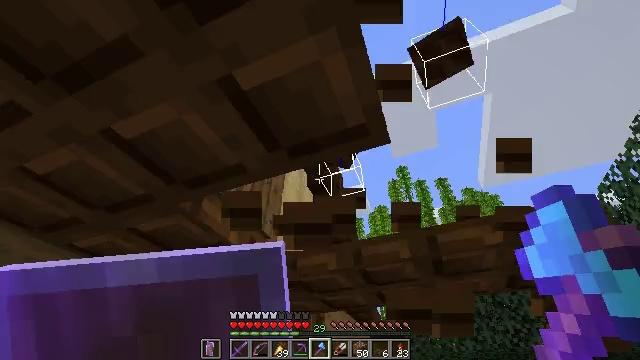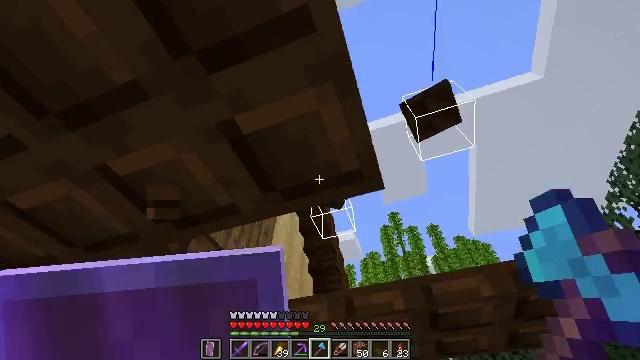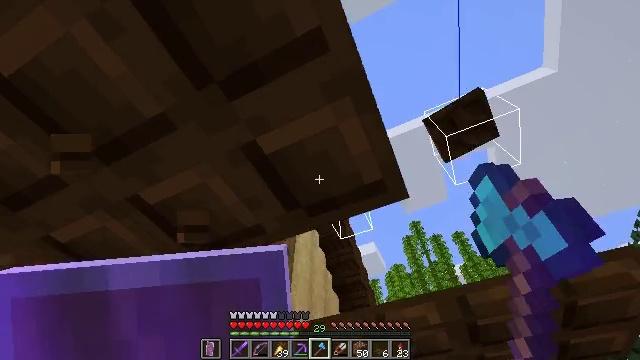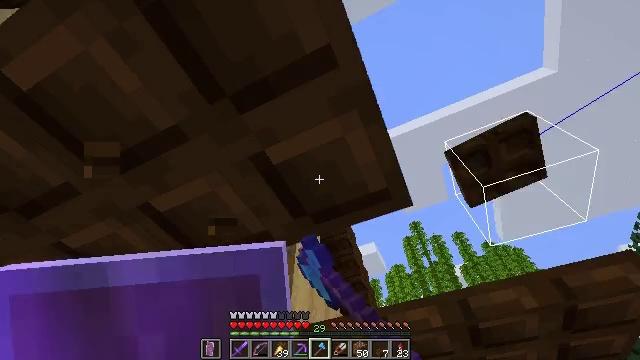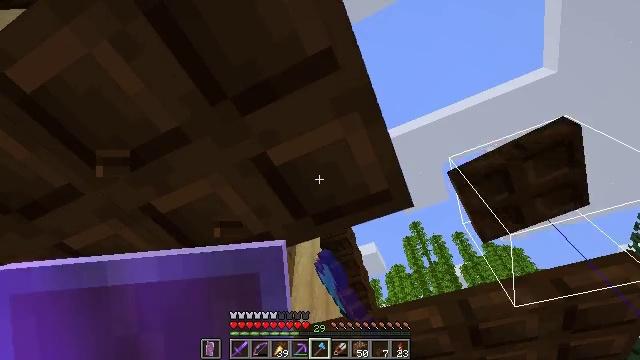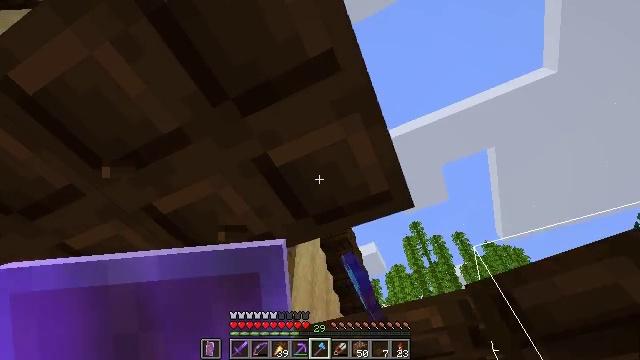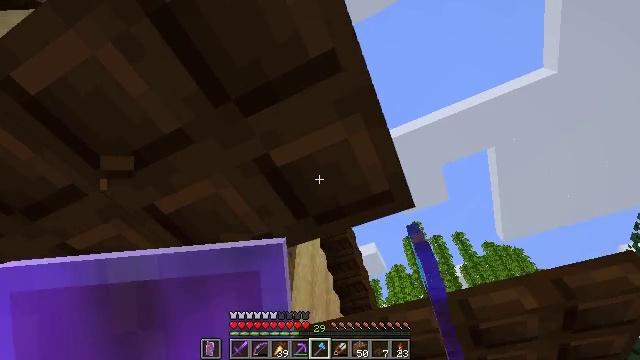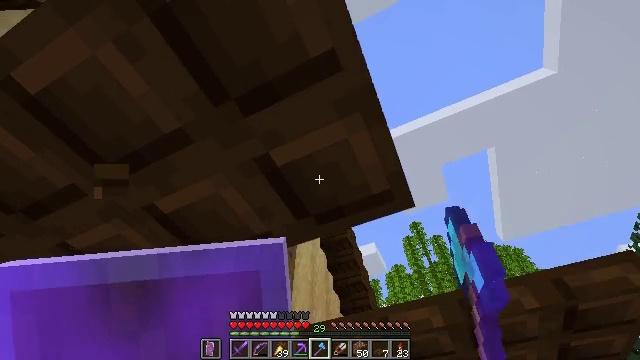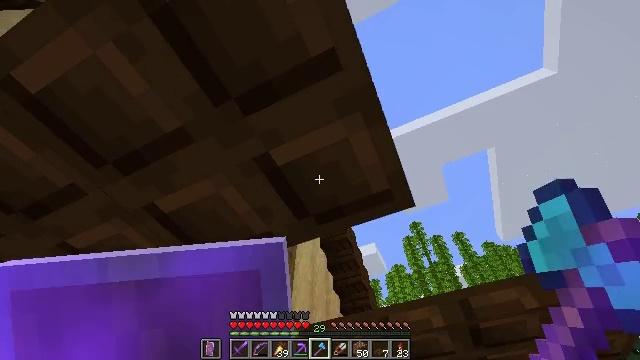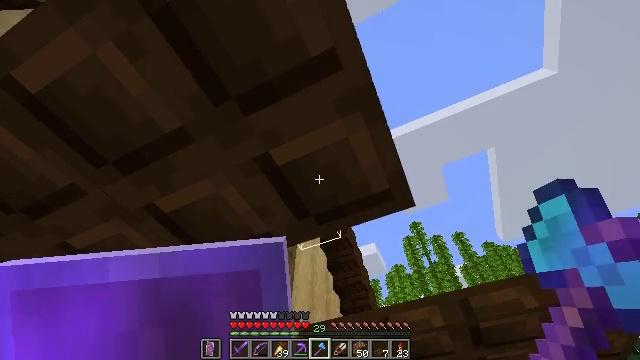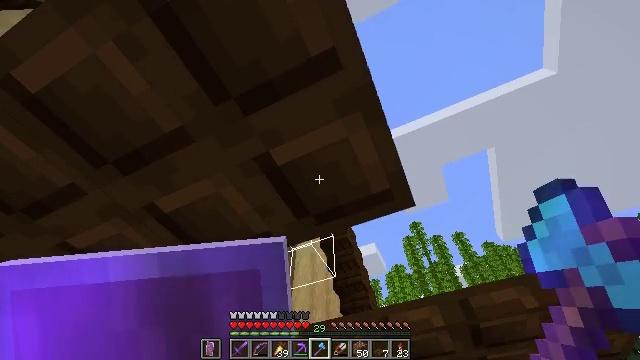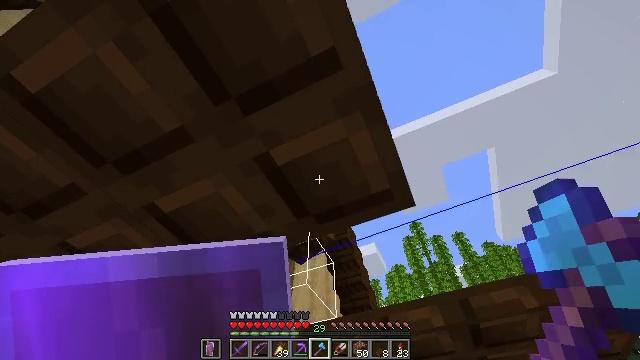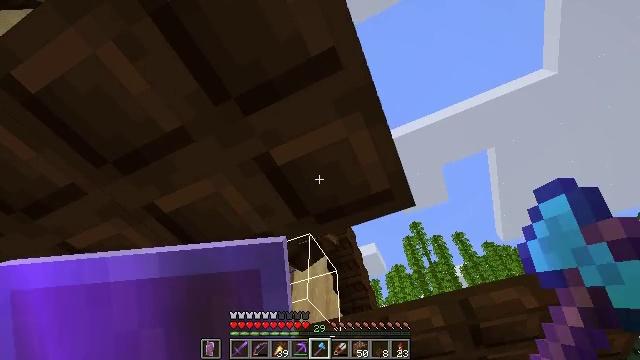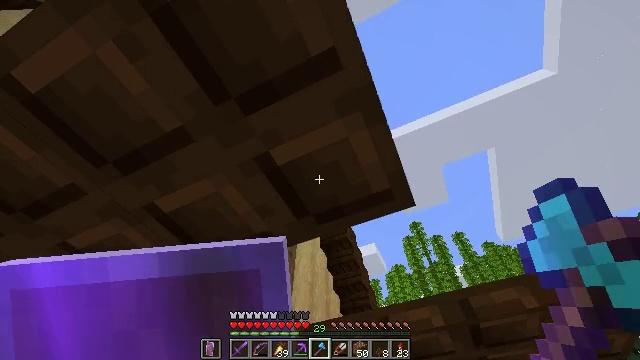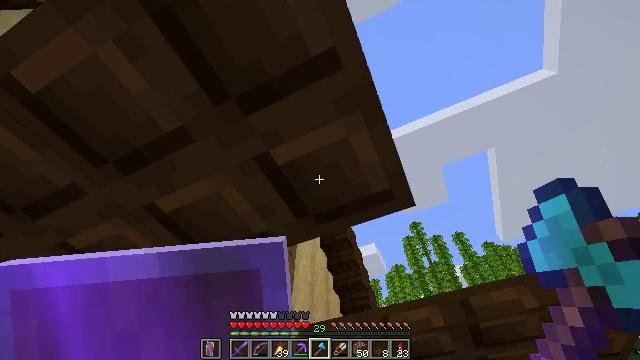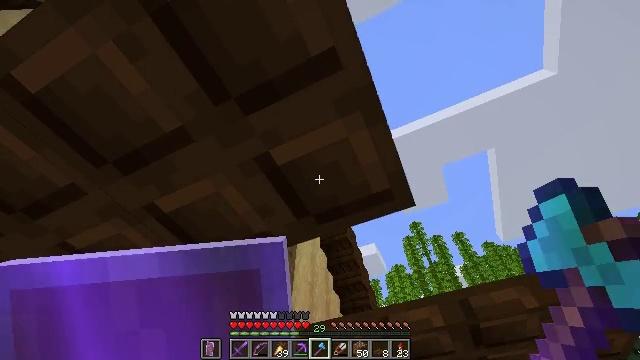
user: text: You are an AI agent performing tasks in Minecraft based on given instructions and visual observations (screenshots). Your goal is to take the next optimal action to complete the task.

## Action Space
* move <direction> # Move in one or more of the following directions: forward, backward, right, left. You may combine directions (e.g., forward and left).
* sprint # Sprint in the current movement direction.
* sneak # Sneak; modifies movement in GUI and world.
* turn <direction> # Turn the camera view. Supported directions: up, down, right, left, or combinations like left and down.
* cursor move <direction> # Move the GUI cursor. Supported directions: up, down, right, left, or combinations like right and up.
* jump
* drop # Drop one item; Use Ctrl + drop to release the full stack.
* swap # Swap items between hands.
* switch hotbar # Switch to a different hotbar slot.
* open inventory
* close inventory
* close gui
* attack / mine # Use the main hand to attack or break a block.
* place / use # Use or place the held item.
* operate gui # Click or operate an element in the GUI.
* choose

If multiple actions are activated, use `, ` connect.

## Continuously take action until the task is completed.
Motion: motion action
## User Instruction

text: Retrieve the dark oak trapdoor into your inventory.
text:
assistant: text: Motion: move left, sneak, attack / mine
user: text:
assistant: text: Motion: move back, sneak, turn left and up, attack / mine
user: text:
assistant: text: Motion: sneak
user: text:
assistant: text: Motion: sneak
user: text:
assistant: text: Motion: sneak
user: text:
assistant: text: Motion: sneak
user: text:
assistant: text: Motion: sneak
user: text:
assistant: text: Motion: sneak
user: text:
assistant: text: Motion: sneak
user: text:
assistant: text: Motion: sneak
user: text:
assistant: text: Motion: sneak
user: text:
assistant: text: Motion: sneak
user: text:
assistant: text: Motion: sneak
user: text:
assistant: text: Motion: sneak
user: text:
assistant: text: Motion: sneak
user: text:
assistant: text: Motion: sneak
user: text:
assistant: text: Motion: move left, sneak
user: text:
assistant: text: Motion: move left, sneak
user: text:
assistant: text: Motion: move left, sneak
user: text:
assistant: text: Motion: sneak
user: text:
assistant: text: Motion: sneak
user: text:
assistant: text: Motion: sneak
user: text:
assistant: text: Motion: sneak
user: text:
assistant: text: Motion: sneak
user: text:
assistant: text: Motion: sneak
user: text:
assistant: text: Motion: sneak
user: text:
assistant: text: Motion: sneak
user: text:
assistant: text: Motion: sneak, attack / mine
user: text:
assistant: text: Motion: sneak, attack / mine
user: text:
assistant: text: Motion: sneak, attack / mine